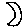
Label: moon